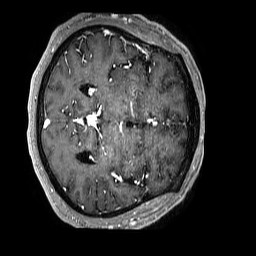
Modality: T1w
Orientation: axial
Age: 59
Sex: male
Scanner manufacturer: philips
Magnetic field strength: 3 T
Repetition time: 0.006679 s
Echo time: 0.003005 s